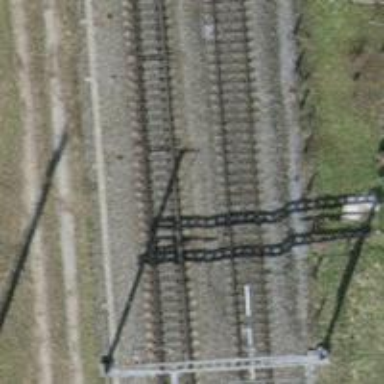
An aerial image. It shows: Railway switch.